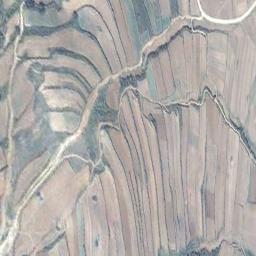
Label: terrace